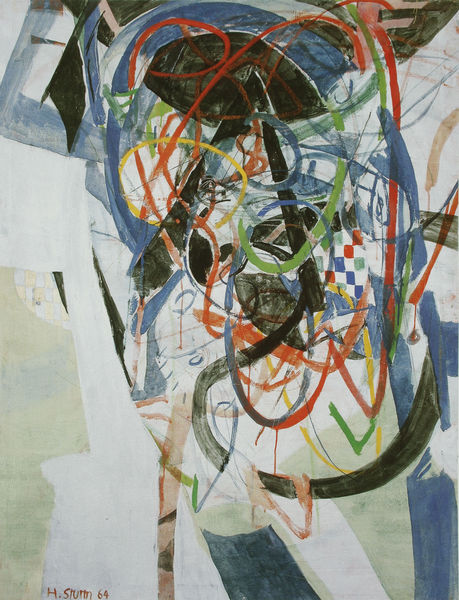
Künstler: Helmut Sturm
Standort: Düsseldorf/Mettmann
Institution: Besitz Galerie Christa Schübbe
Schlagwörter: blau, hand, kopf, weiß, aquarell, gelb, grün, menschen, bewegung, braun, bunt, kariert, schwarz, rot, expressionismus, karo, muster, schachbrett, arm, gesicht, mensch, signatur, figur, kreis, rund, stilleben, bewegt, farbig, wellen, bogen, abstrakt, farben, flächen, modern, formen, lila, barun, wasserfarbe, linien, signiert, figuren, rad, sturm, duktus, faden, striche, abstraktion, karos, form, durcheinander, strich, kreise, wirr, zahl, expressiv, zentrum, fäden, bänder, spiralen, geometrie, kreisel, kringel, gegenstandslos, blaustichig, luftschlangen, wirrwarr, stumm, bewgung, h.sturm, sputti, stum, sturn, stutti, wiww